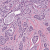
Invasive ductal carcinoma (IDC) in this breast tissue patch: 1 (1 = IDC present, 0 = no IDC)